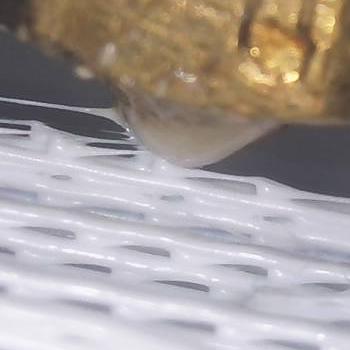
Flow rate: 33%